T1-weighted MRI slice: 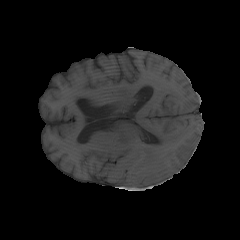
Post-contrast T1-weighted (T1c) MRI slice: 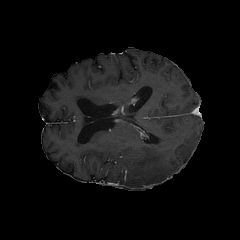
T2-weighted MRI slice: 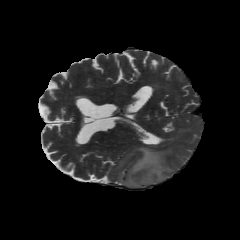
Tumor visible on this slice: yes